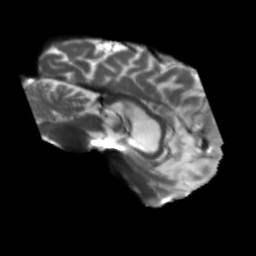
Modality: T2w
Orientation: sagittal
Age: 56
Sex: male
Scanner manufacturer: siemens
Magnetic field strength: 3 T
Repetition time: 5.25 s
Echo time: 0.08 s